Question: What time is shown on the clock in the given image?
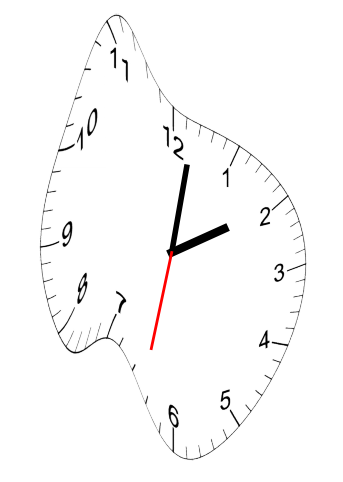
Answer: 02:01:32